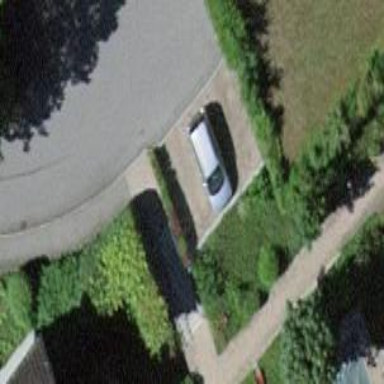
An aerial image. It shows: Parking area.